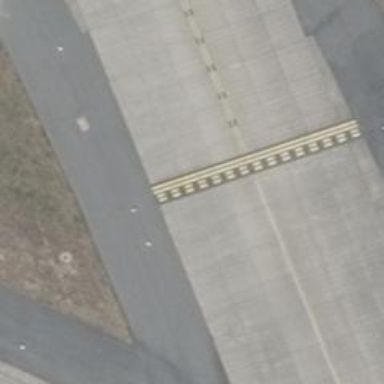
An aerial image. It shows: Runway holding position.